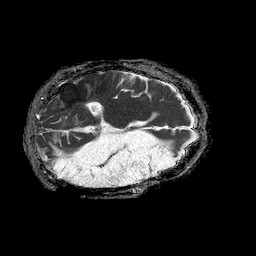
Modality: ADC
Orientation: axial
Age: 56
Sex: male
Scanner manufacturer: philips
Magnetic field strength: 1.5 T
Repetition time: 4.6 s
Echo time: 0.08941 s